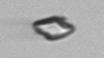
Label: detritus_transparent